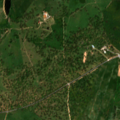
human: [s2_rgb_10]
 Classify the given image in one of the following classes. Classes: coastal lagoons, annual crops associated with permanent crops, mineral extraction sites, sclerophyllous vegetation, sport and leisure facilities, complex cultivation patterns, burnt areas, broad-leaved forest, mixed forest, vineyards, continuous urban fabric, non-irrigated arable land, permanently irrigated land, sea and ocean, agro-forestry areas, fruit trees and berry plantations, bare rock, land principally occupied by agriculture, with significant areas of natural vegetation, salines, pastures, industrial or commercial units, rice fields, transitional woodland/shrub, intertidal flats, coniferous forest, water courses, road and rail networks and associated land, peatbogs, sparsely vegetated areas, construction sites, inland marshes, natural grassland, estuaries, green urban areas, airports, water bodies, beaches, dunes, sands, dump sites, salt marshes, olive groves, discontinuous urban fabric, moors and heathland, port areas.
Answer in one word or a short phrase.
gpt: continuous urban fabric